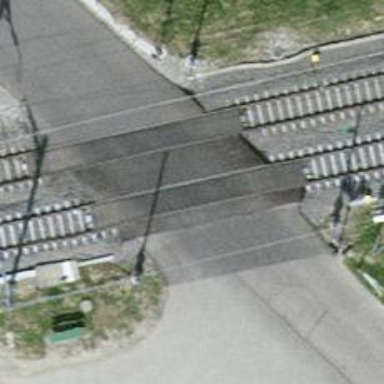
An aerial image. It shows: Level crossing with double half barrier.